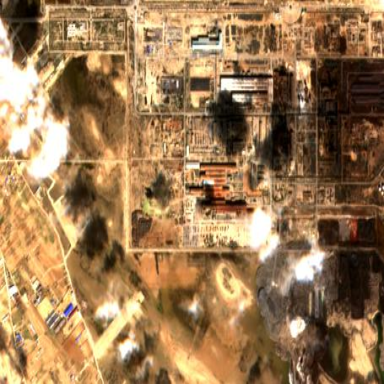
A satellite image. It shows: Industrial area designated for steel plant.